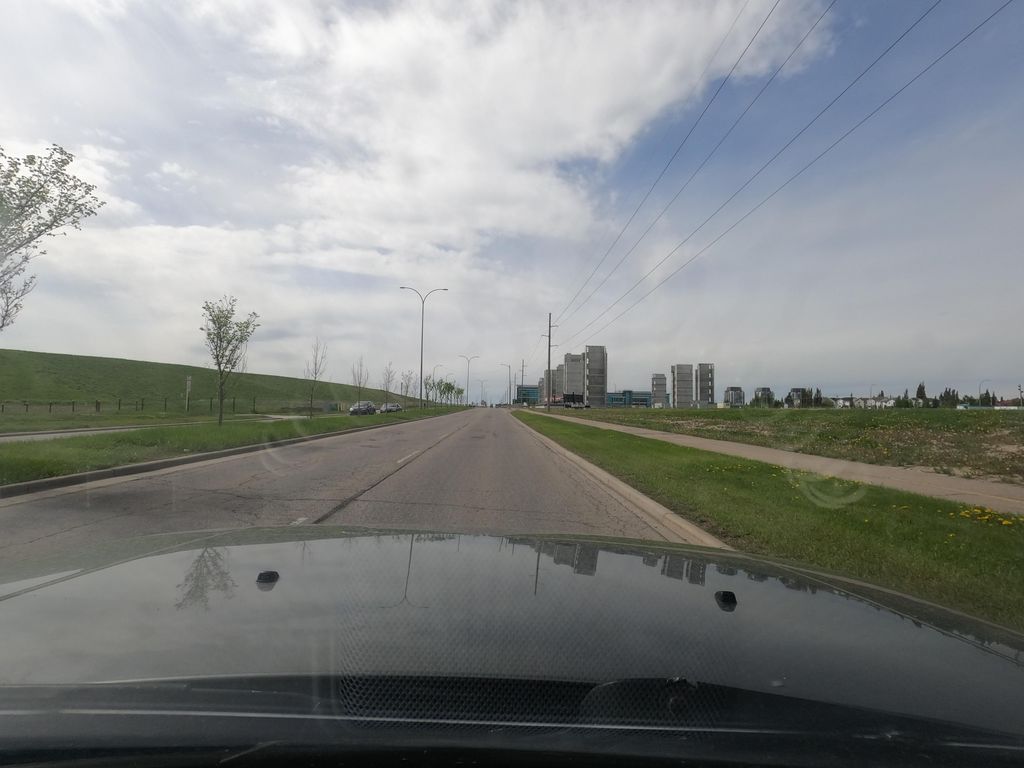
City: calgary